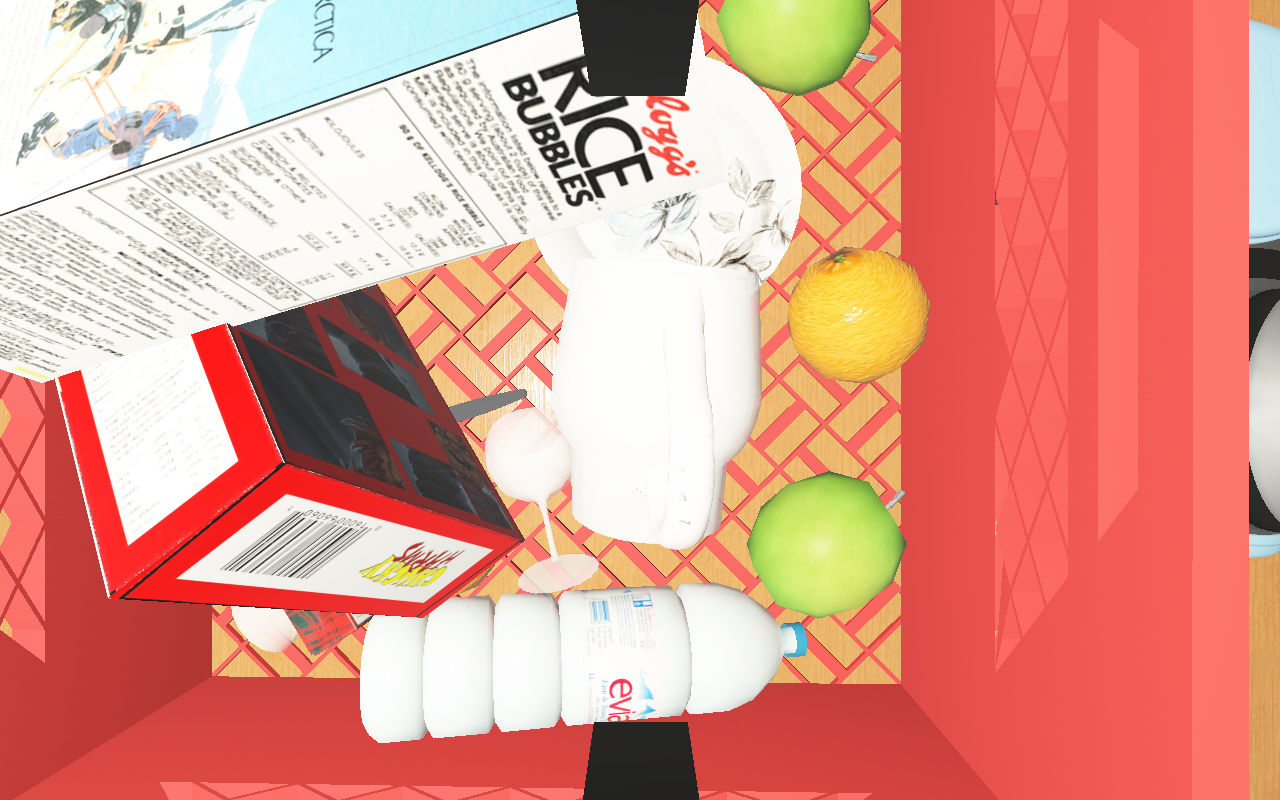
Objects in the scene:
carafe
apple
apple
orange
orange
cereal box